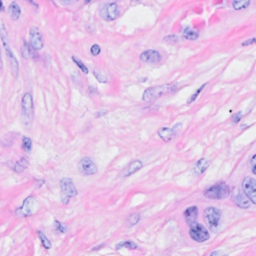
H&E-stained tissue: Breast